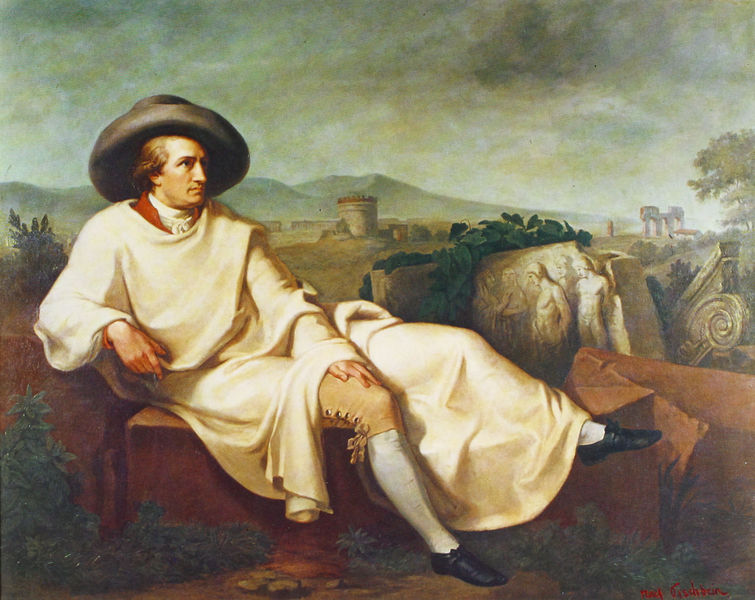
Titel: Goethe in der Campagna di Roma (Kopie nach dem Gemälde im Endzustand)
Künstler: Karl Bennert
Institution: Rom, Freies Deutsches Hochstift/Goethemuseum
Schlagwörter: himmel, landschaft, hut, mantel, pose, turm, bein, italien, dichter, robe, überwurf, liegend, ruine, antike, sehnsucht, gelassen, gelehrter, goethe, johann, frankfurt, städel, wolfgang, campana, antikenrezpetion